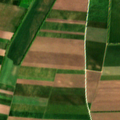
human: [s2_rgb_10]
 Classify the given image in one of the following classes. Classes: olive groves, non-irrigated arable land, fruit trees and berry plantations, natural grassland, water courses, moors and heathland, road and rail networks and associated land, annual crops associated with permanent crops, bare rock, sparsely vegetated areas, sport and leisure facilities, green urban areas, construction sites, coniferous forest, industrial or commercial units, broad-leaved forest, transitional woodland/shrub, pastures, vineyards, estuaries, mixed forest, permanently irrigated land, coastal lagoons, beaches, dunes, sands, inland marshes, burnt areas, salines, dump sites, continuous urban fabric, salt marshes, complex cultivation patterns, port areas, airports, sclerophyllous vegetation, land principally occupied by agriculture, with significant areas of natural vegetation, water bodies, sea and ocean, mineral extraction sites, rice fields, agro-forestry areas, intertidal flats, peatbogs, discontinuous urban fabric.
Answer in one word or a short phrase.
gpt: non-irrigated arable land